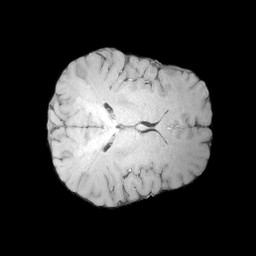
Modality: MP2RAGE
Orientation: axial